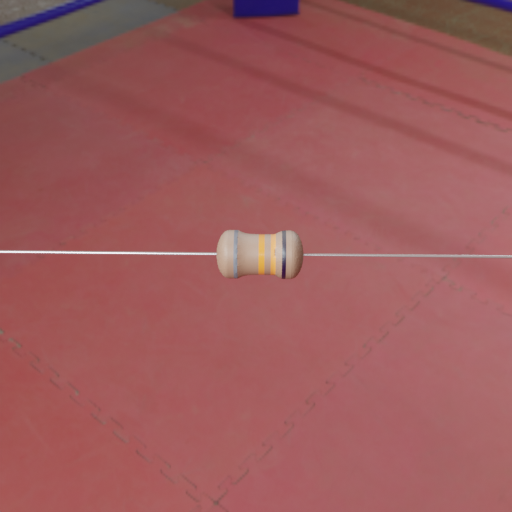
Resistor colour bands (in order): gray, orange, orange, black